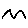
Label: zigzag